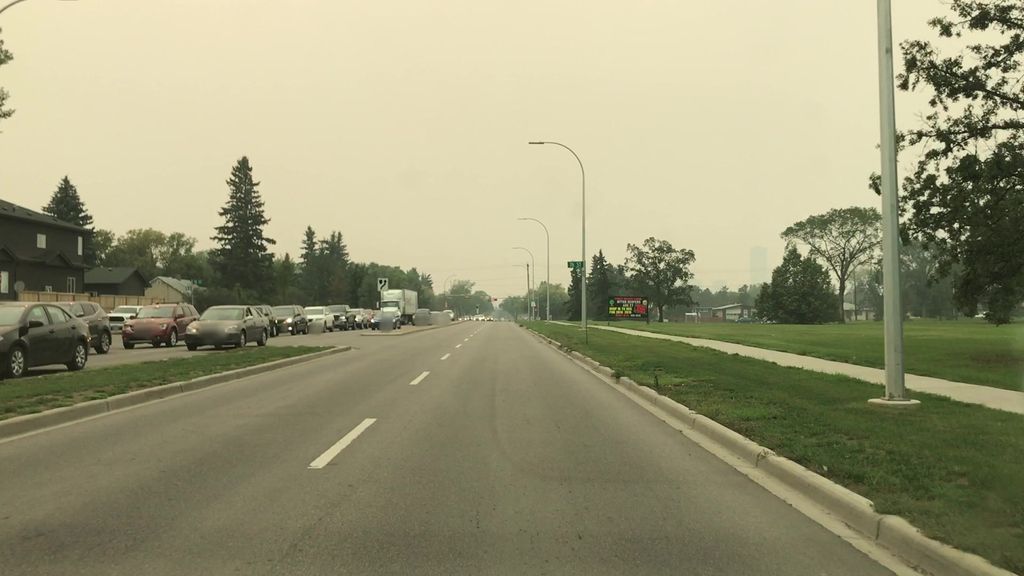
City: edmonton